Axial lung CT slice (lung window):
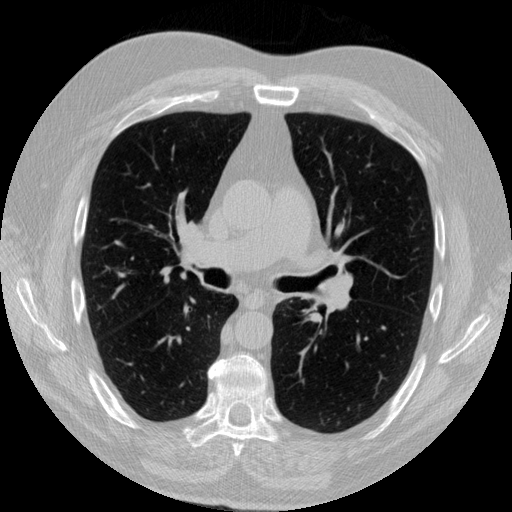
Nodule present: no